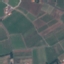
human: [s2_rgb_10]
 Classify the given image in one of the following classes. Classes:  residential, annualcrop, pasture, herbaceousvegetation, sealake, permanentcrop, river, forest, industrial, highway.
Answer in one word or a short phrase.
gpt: PermanentCrop